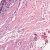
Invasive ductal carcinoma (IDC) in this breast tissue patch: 0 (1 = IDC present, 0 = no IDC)